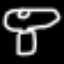
Label: mushroom